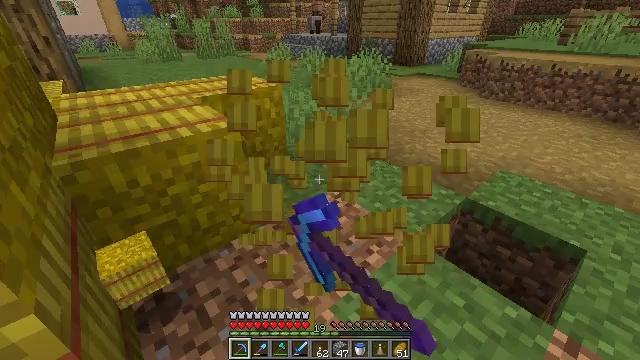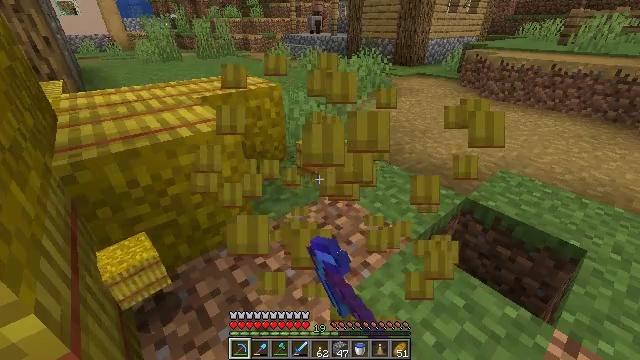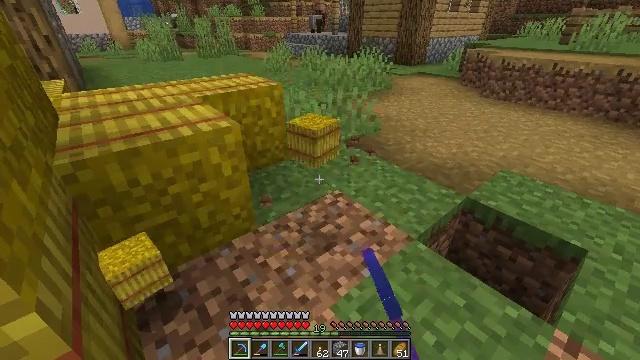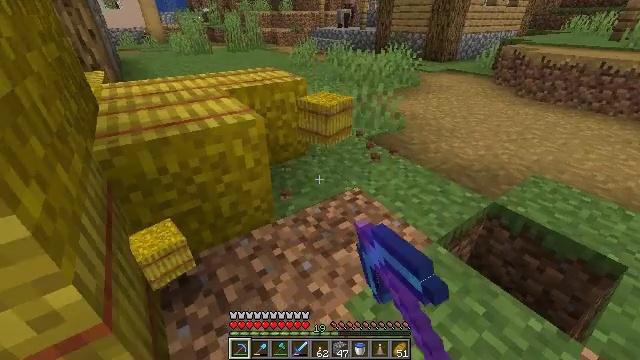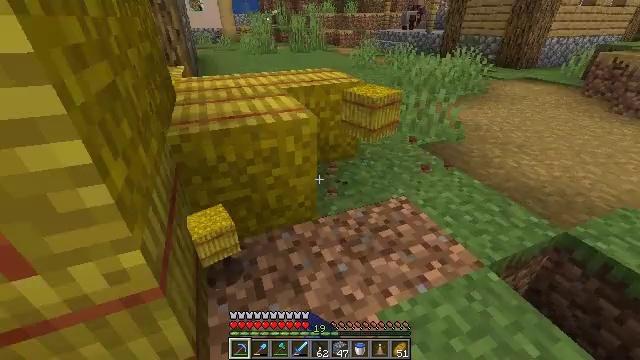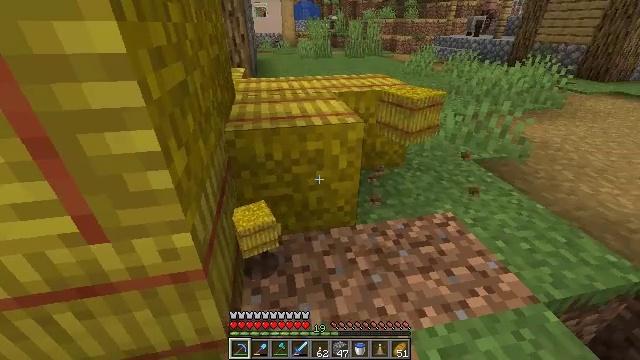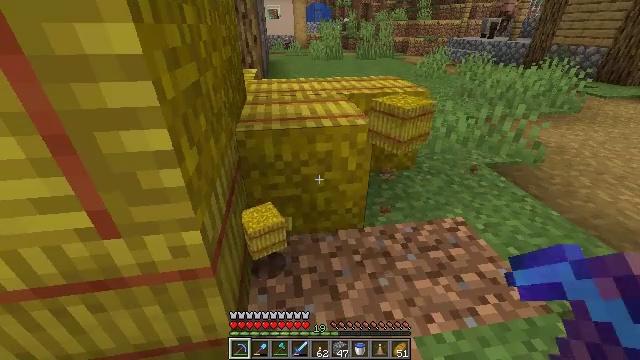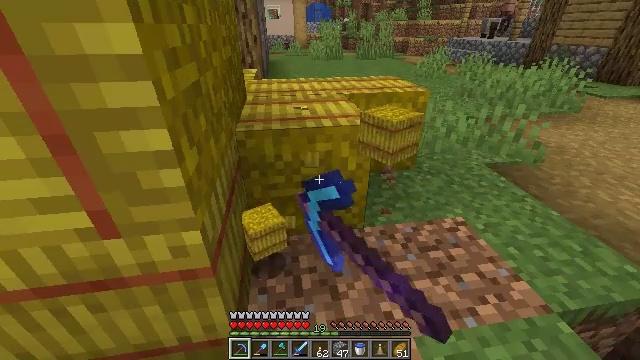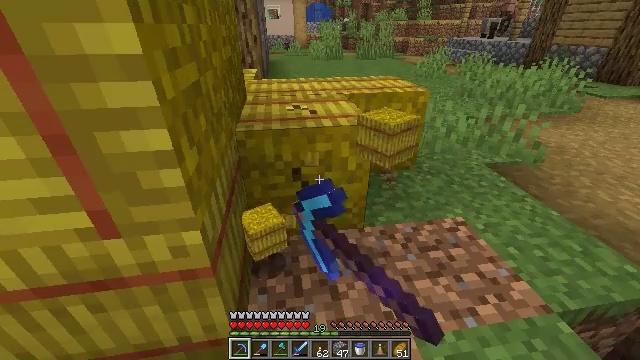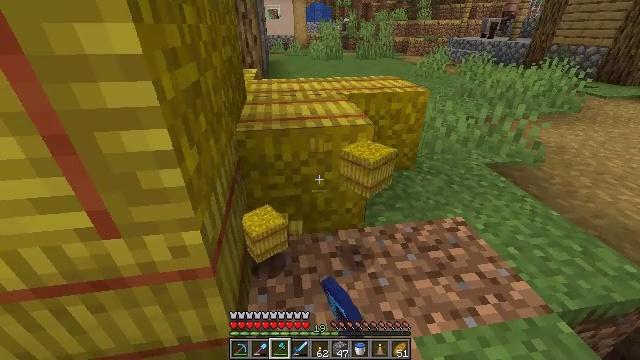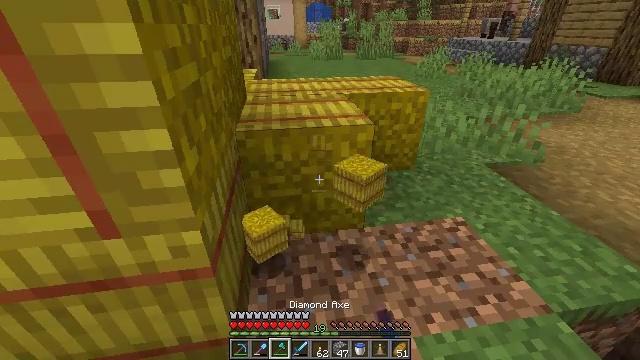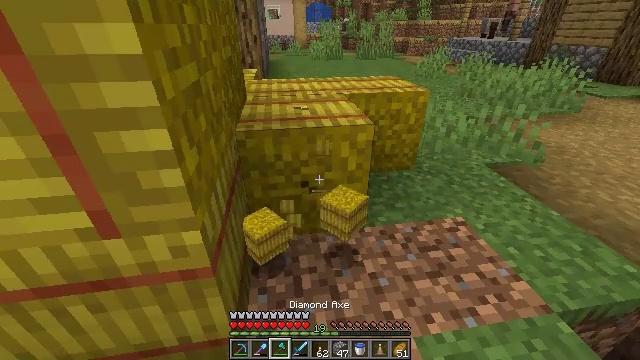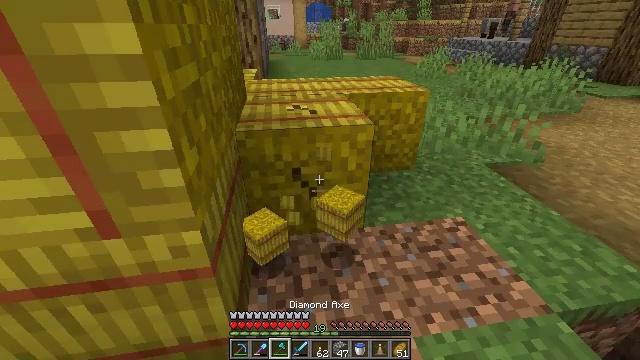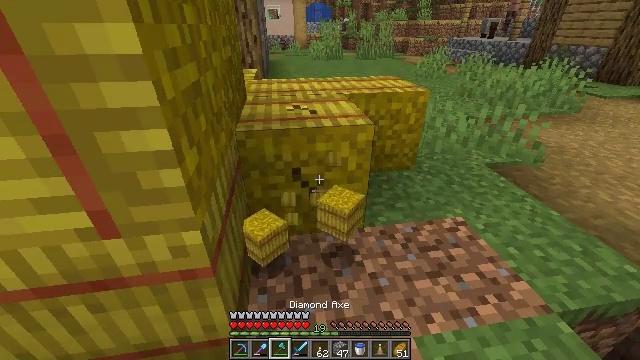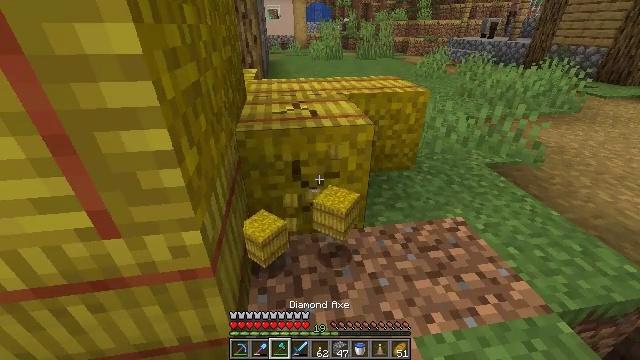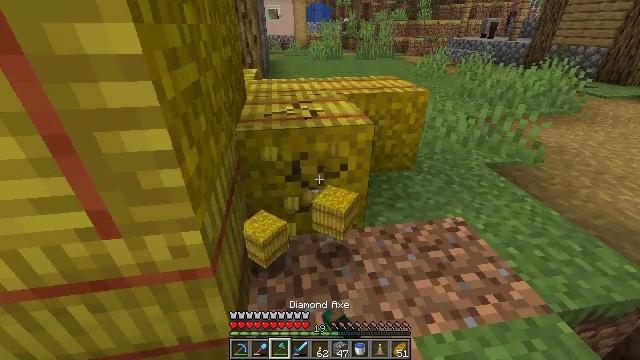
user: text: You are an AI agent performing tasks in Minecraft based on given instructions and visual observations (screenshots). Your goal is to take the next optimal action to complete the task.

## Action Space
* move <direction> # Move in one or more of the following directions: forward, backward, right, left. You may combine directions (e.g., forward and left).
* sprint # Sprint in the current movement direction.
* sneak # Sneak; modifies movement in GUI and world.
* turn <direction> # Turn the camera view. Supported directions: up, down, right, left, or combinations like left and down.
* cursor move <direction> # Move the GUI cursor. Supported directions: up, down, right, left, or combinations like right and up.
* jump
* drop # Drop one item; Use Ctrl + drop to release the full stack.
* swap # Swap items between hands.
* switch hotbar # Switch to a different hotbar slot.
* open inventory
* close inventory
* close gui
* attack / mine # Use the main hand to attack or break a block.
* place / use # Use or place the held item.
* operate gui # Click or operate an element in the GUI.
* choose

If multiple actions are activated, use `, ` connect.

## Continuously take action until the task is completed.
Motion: motion action
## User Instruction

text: Break the hay block to collect it.
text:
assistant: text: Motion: attack / mine
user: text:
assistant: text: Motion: attack / mine
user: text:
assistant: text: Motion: turn left, attack / mine
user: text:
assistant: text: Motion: turn left, attack / mine
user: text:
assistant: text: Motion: turn left, attack / mine
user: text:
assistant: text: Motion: turn left, attack / mine
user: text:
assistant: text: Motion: attack / mine
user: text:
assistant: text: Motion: attack / mine
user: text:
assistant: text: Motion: attack / mine, switch to hotbar 3
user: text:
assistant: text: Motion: attack / mine, switch to hotbar 3
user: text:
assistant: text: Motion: attack / mine, switch to hotbar 3
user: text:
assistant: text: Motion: attack / mine, switch to hotbar 3
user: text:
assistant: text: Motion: attack / mine
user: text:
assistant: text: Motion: attack / mine
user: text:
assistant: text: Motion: attack / mine
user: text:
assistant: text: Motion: attack / mine
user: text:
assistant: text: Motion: attack / mine
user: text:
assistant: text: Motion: attack / mine
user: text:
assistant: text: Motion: attack / mine
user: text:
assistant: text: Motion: attack / mine
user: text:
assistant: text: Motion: attack / mine
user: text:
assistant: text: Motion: attack / mine
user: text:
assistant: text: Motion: attack / mine
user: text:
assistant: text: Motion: attack / mine
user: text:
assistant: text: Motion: attack / mine
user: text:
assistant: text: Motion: attack / mine
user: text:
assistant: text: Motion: attack / mine
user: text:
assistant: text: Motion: move forward, attack / mine
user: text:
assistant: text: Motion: move forward, attack / mine
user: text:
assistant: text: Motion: move forward, attack / mine